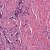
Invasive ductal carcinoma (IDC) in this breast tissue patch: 1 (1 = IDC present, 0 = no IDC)